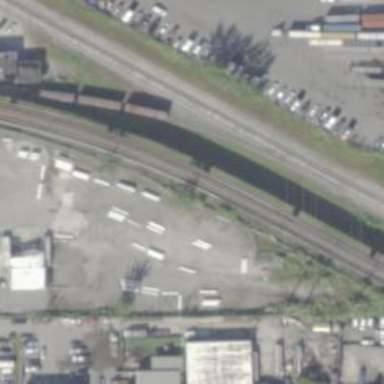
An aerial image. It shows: Railway bridge with electrified lines.